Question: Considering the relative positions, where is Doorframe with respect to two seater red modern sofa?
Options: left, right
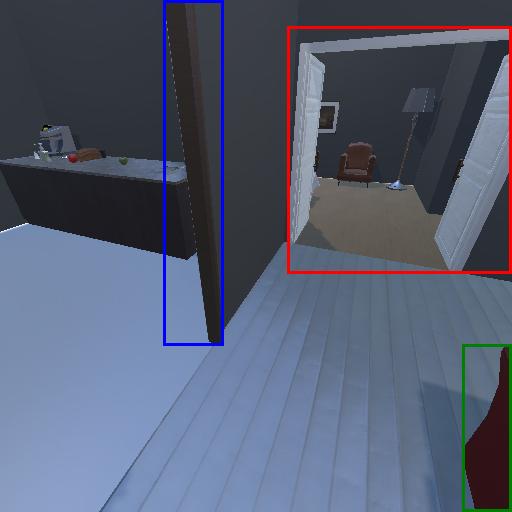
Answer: left